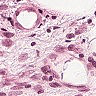
Metastatic tissue present: no